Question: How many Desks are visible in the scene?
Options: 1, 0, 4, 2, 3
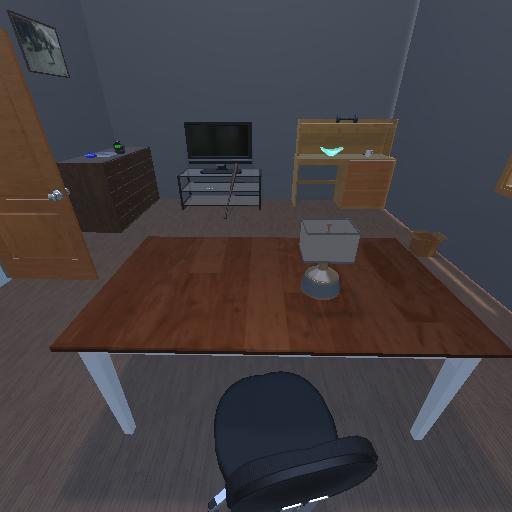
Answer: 1